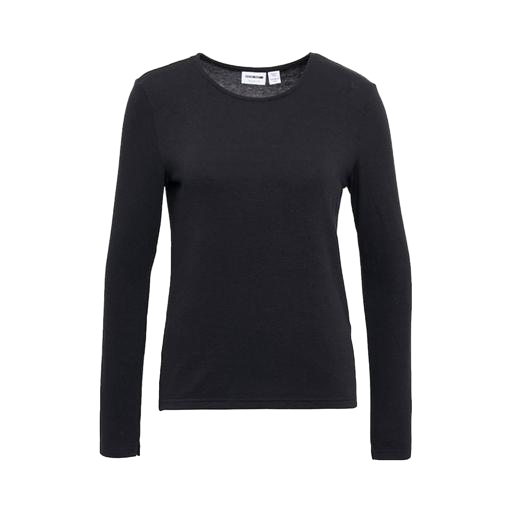
long sleeve tee, longsleeve t-shirt, black women's long sleeve t-shirt, white background